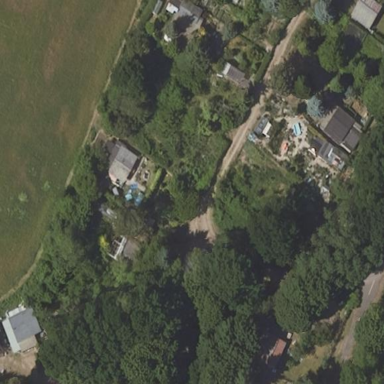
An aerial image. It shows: Allotments area.